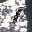
Label: 1